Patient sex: F
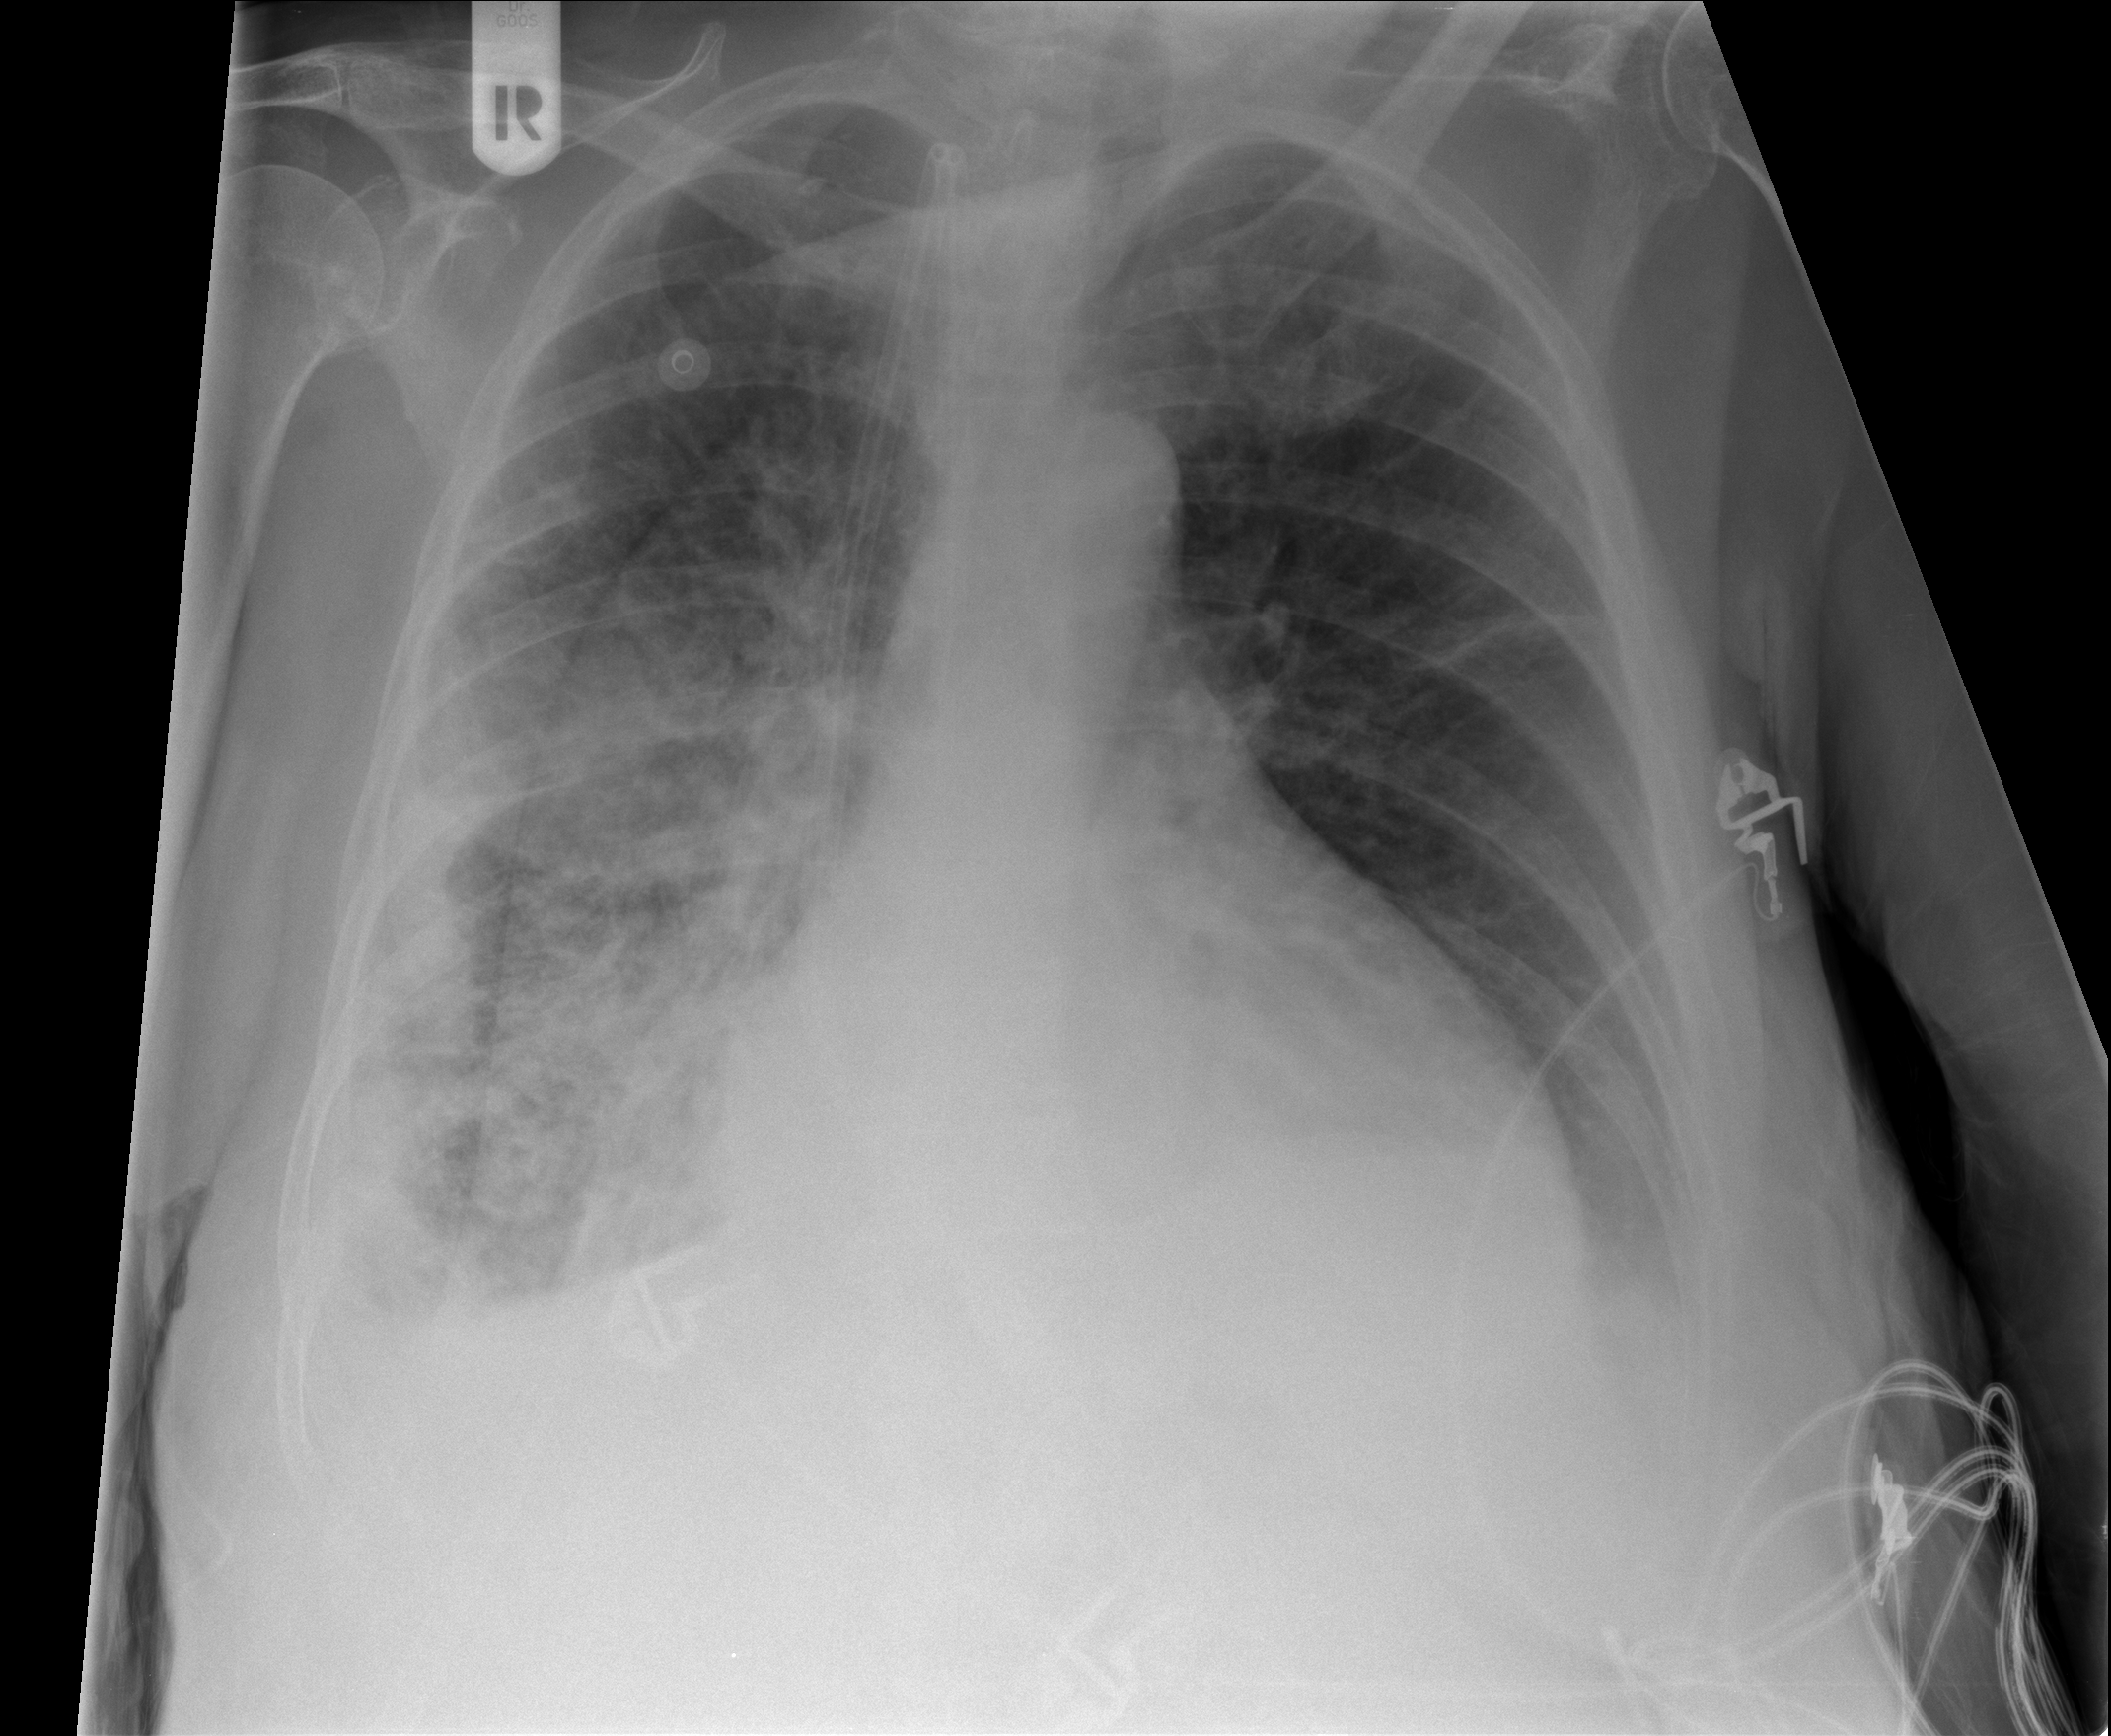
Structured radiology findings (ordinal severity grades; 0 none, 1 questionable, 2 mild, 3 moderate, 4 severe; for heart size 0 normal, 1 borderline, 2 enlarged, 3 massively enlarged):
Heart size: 2
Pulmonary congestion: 2
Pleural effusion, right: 2
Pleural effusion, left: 2
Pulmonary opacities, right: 3
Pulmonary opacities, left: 0
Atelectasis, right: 3
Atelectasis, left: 2